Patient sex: M
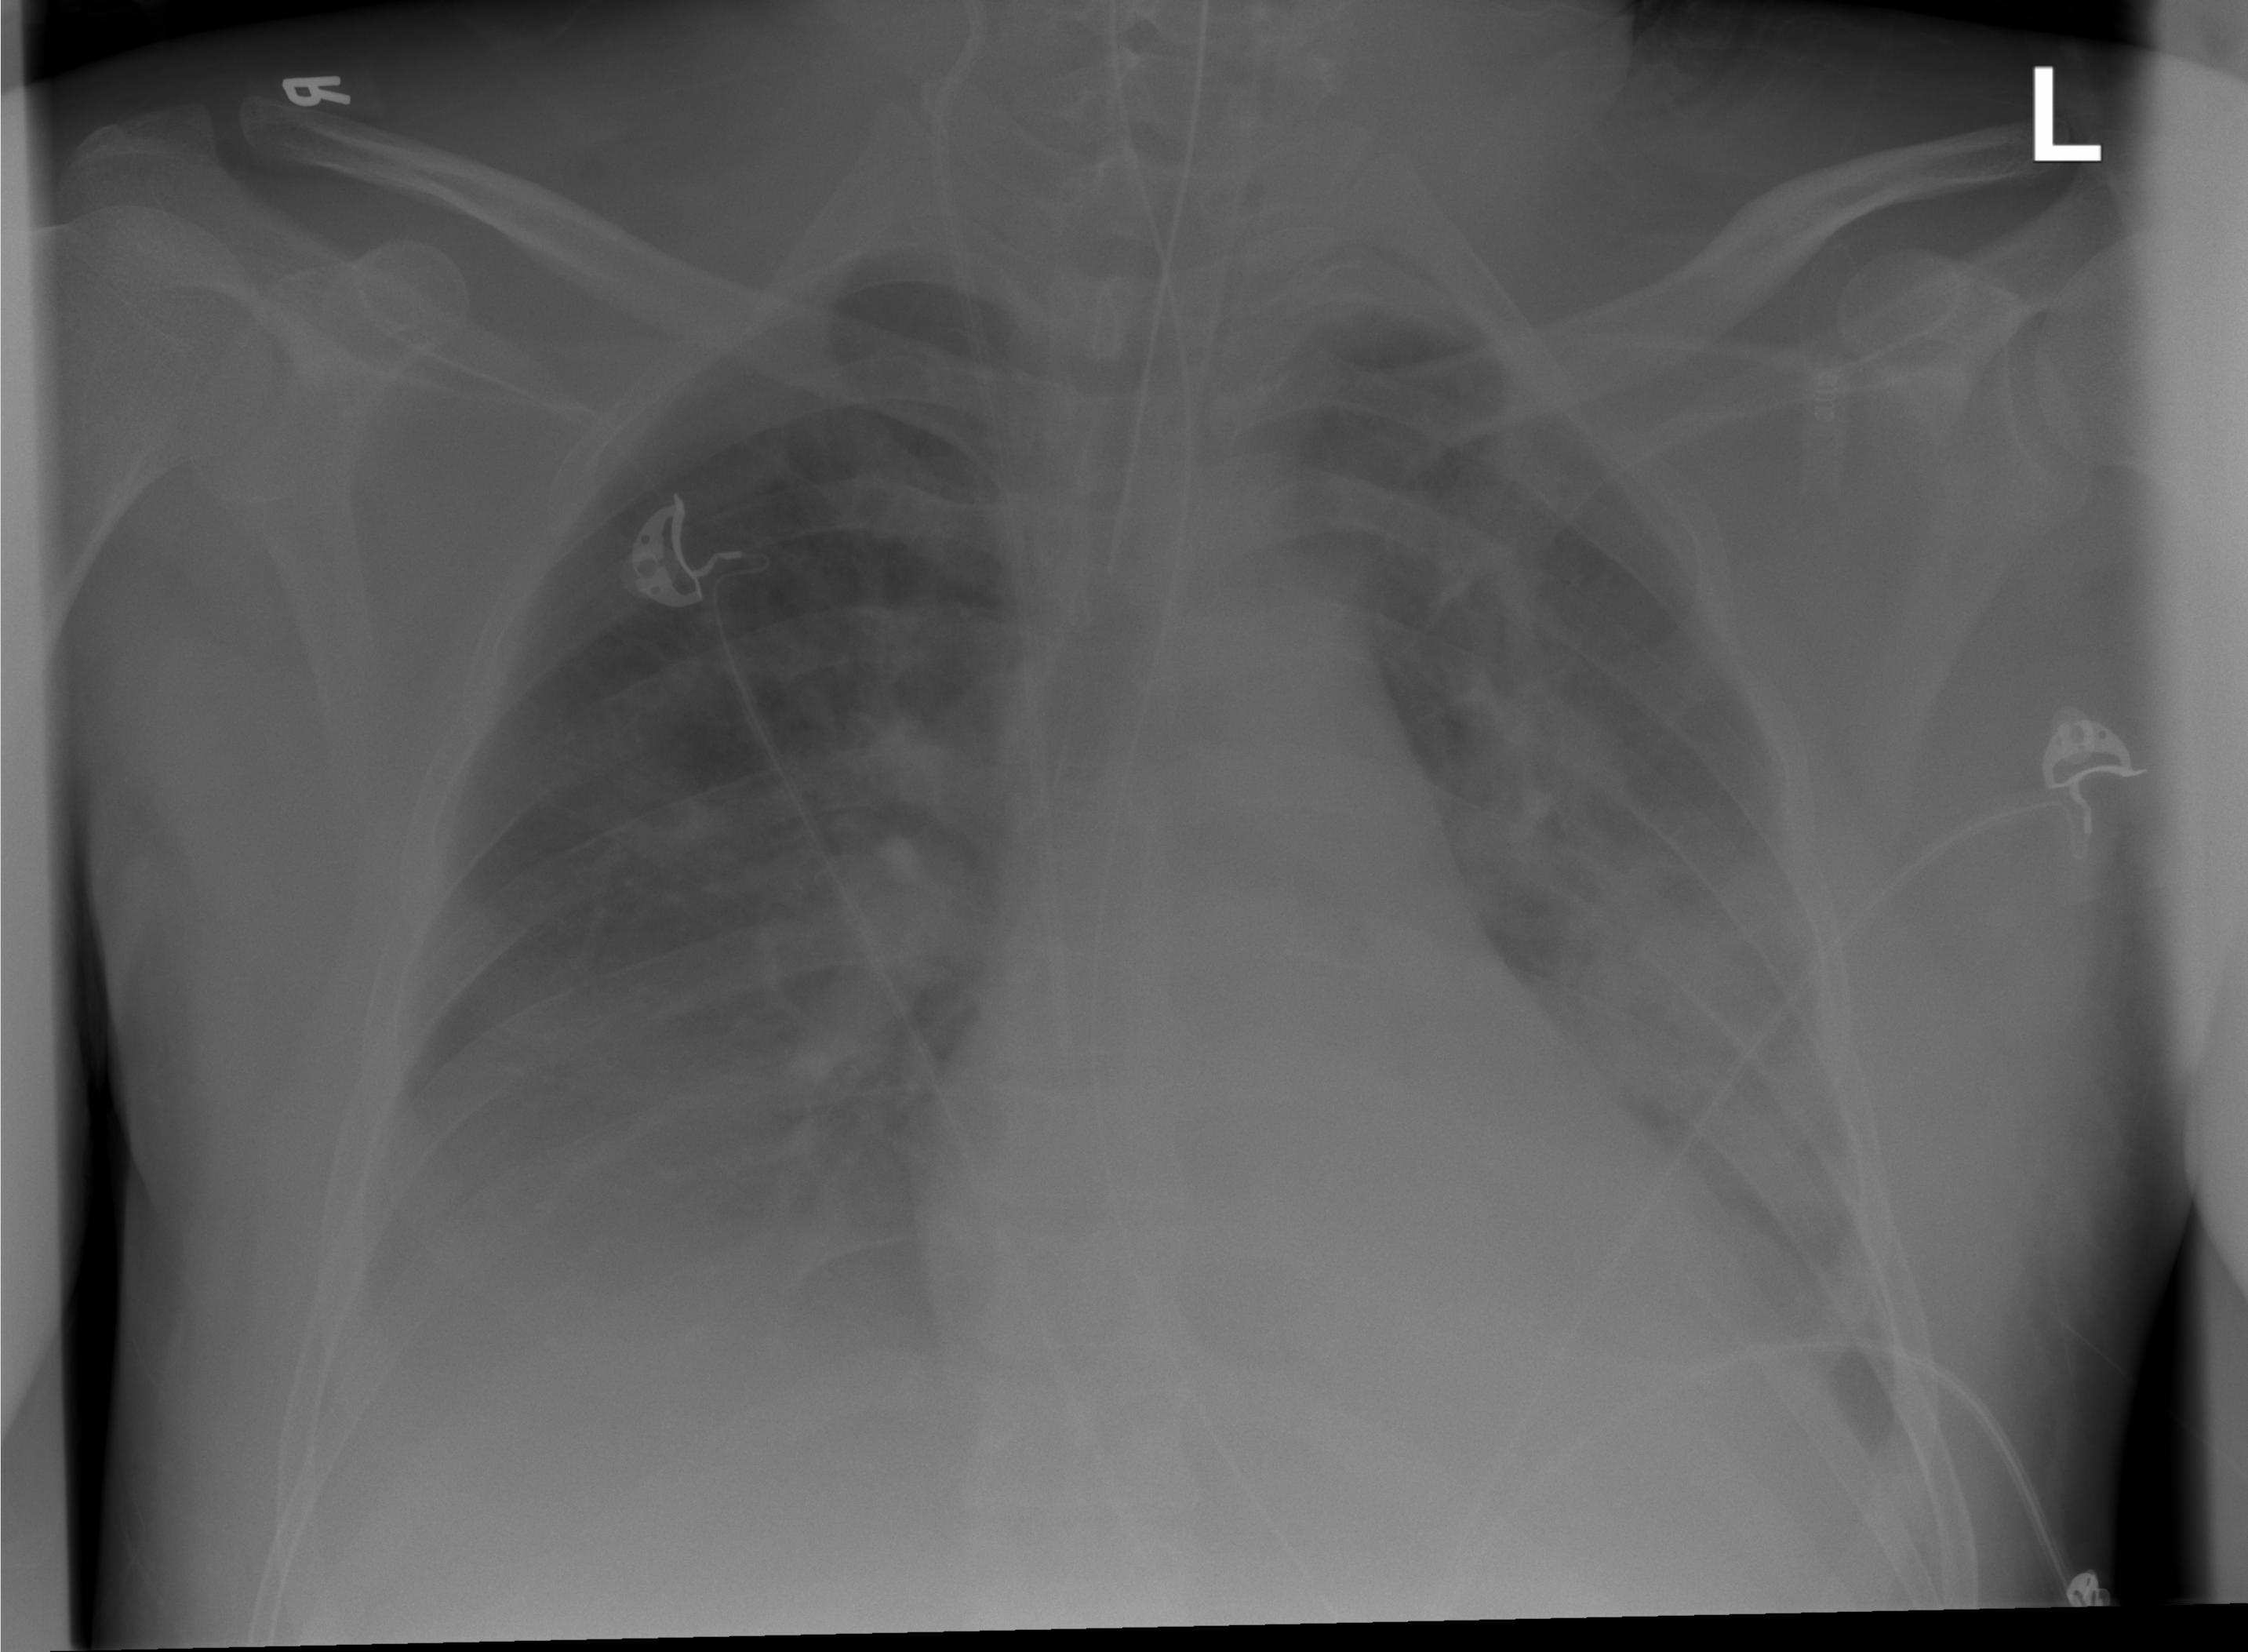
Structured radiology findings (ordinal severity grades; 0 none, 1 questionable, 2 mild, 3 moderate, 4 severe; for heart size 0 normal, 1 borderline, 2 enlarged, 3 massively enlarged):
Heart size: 0
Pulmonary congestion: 0
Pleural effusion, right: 2
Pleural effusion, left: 2
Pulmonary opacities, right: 1
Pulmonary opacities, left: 3
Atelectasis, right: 0
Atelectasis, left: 2